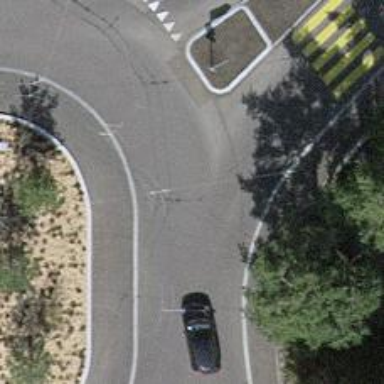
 featuring roundabout. There are trolley wires present along the road."